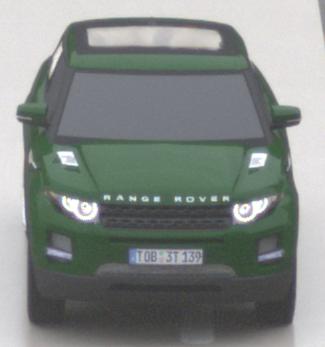
Make: Land Rover
Model: Range Rover Evoque 2.0 Si4
Detailed model: Range Rover Evoque (I)
Model produced from: 2011/08
Model produced until: 2013/11
Doors: 5
Color: green
Road condition: wet road
Daytime: midday
Contrast: low contrast